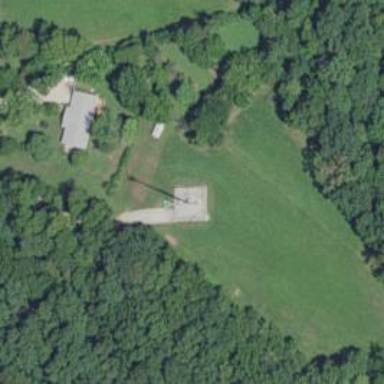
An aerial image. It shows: Mast tower used for communication.